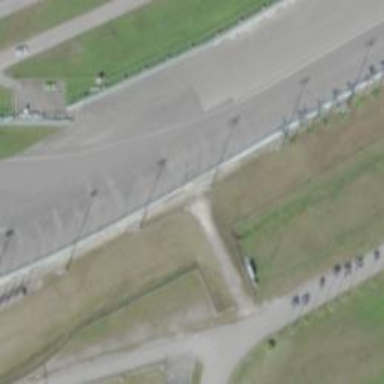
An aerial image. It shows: Raceway for motor sports.